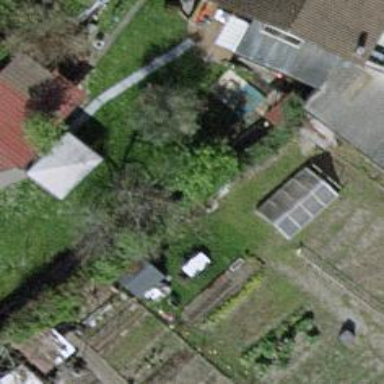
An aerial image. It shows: Garden with deciduous broadleaved trees.